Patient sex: F
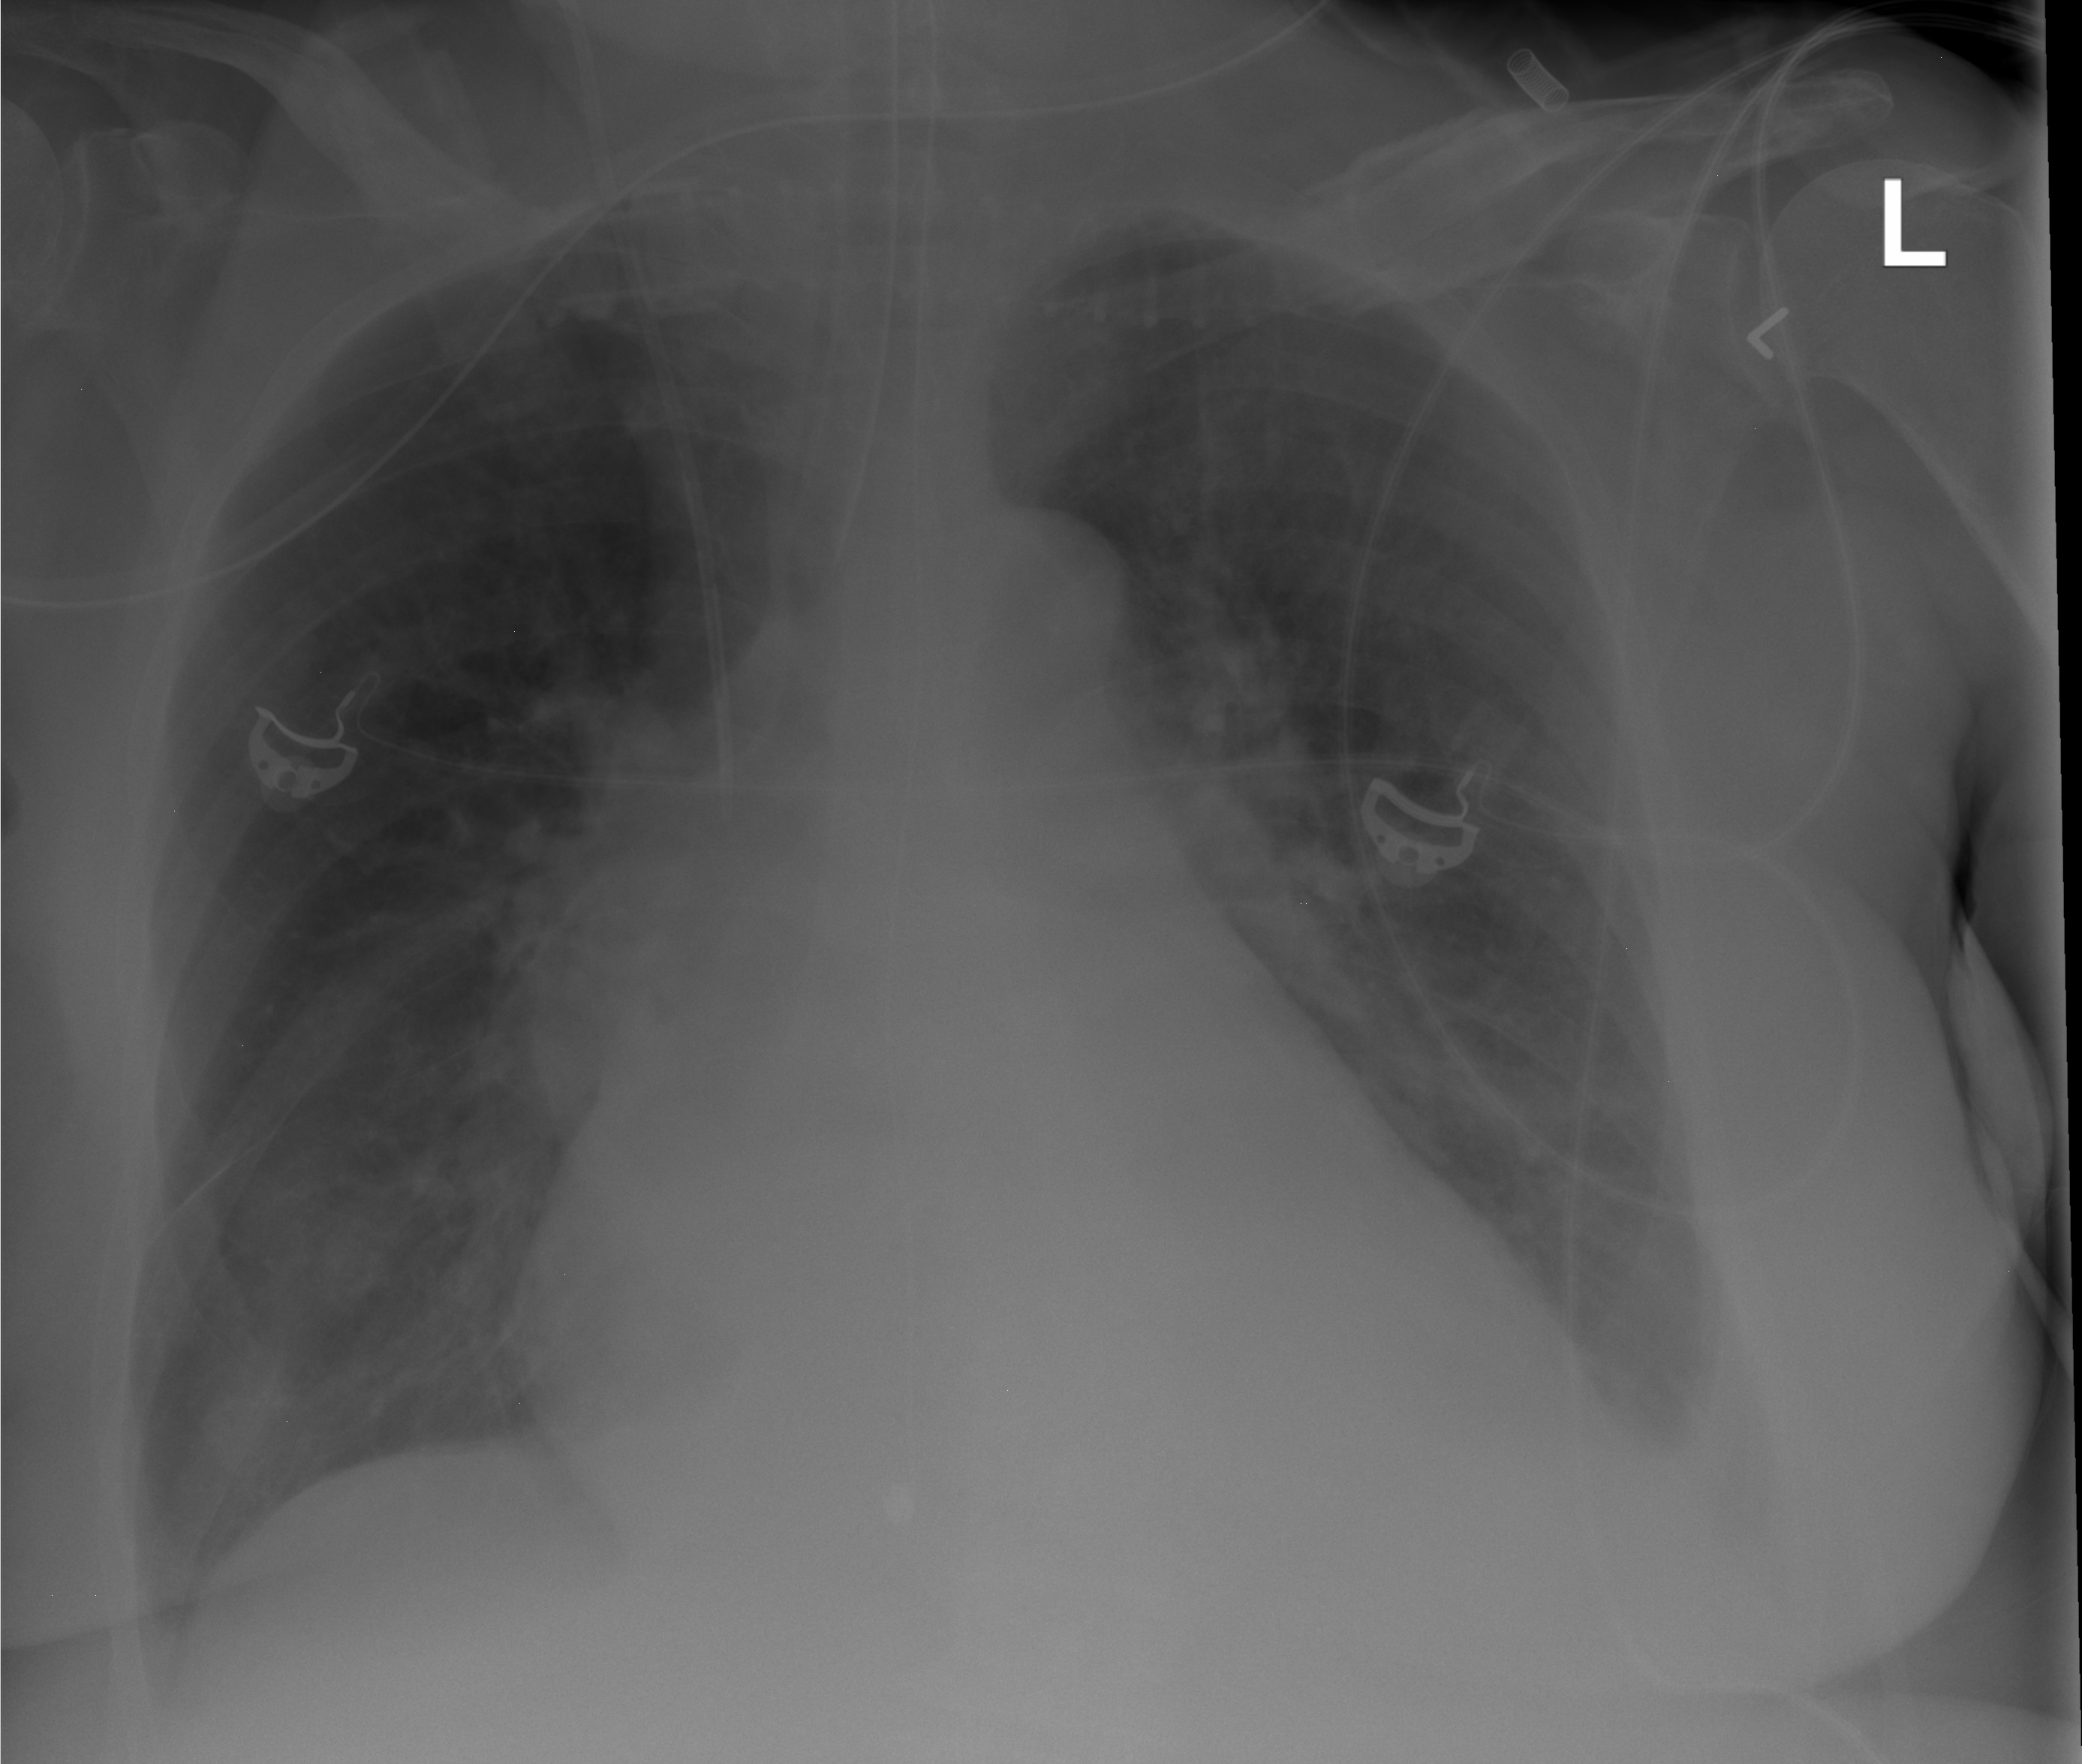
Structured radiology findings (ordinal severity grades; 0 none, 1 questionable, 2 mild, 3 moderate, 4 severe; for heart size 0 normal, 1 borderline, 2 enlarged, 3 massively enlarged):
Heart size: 2
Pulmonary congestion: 2
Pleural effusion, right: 0
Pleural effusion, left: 2
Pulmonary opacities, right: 0
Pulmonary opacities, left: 0
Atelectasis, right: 0
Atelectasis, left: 2